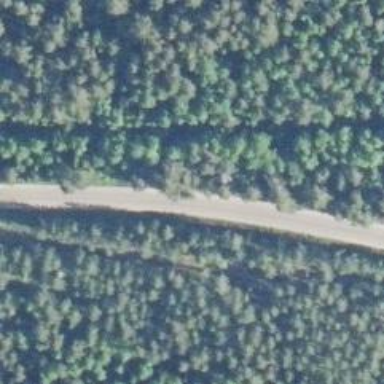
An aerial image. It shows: Unclassified road.